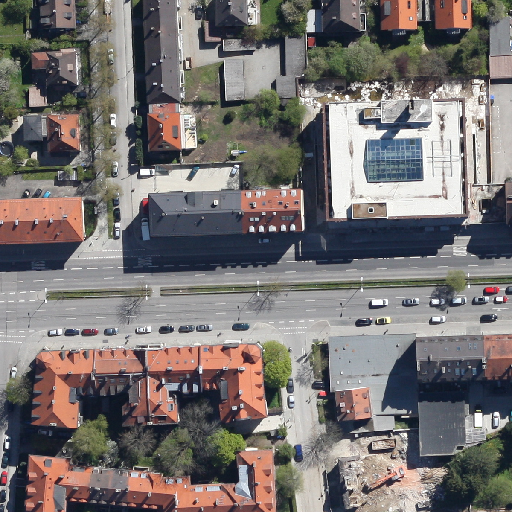
Referring expression: bikeway